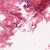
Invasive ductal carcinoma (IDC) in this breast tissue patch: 0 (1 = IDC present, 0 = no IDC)